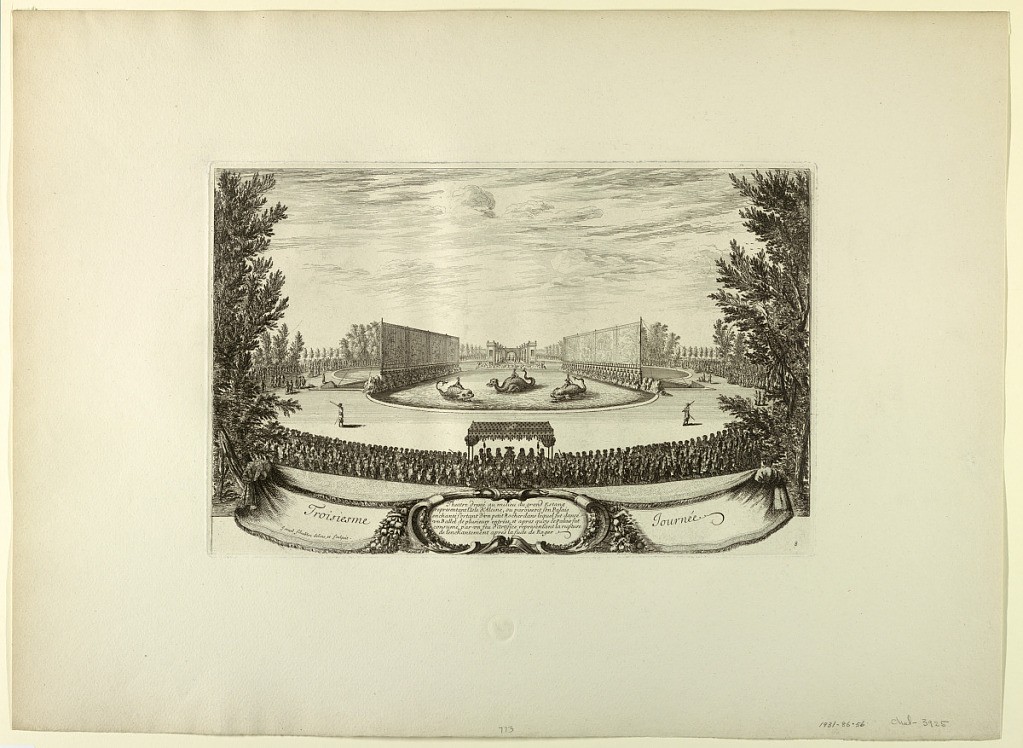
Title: Les plaisirs de l'Isle enchantée
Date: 1664
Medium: Etching and engraving. Black ink on rolled paper
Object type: Print
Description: Horizontal rectangle:  In the foreground a banner, and above a frieze of the back of an audience.  At center, a theatre in the middle of the great pond, sea monsters in the pond.  The Palace of Alcina.